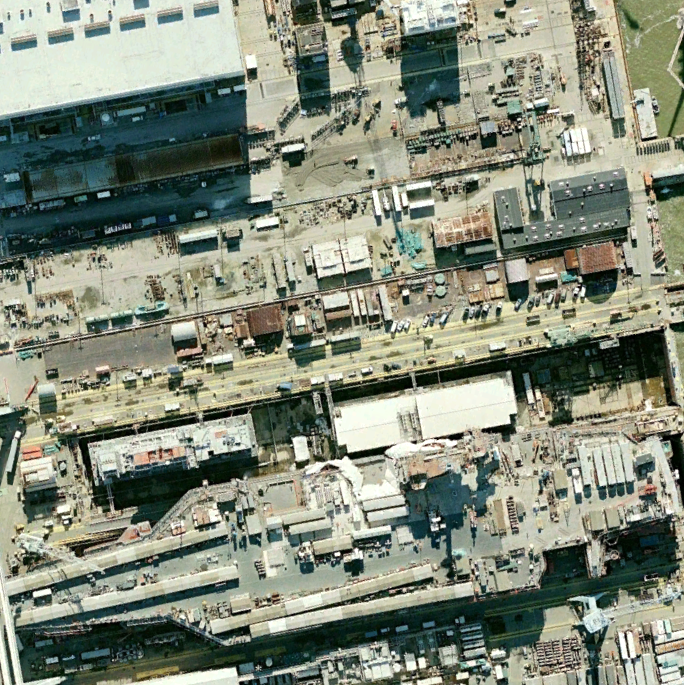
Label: aircraft_carrier